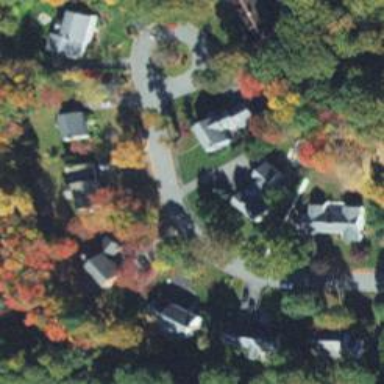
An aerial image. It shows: Residential road with separate sidewalk.